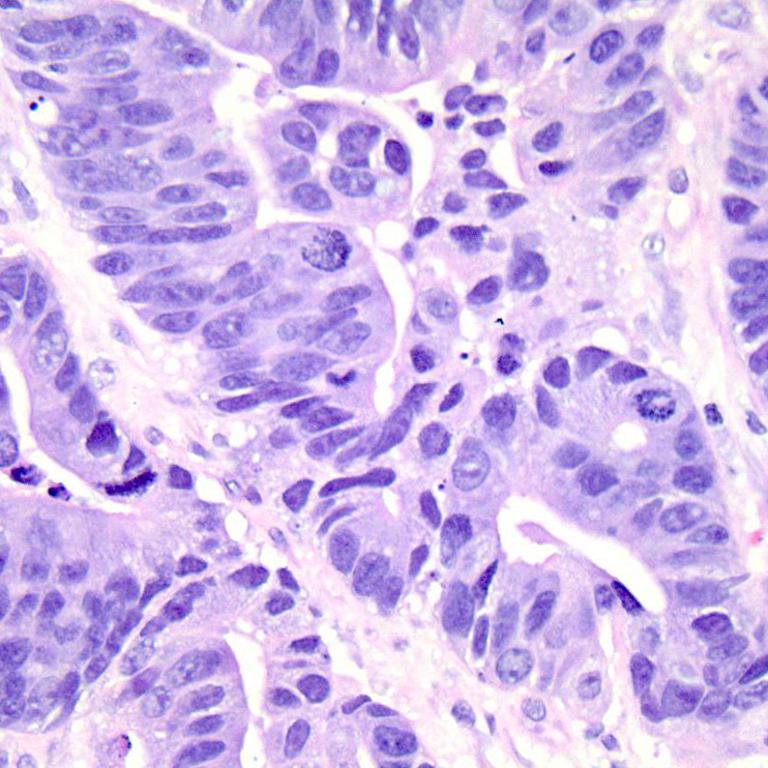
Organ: colon
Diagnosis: adenocarcinomas